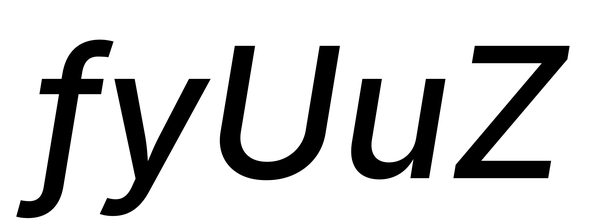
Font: Inter-Italic_Medium_Italic